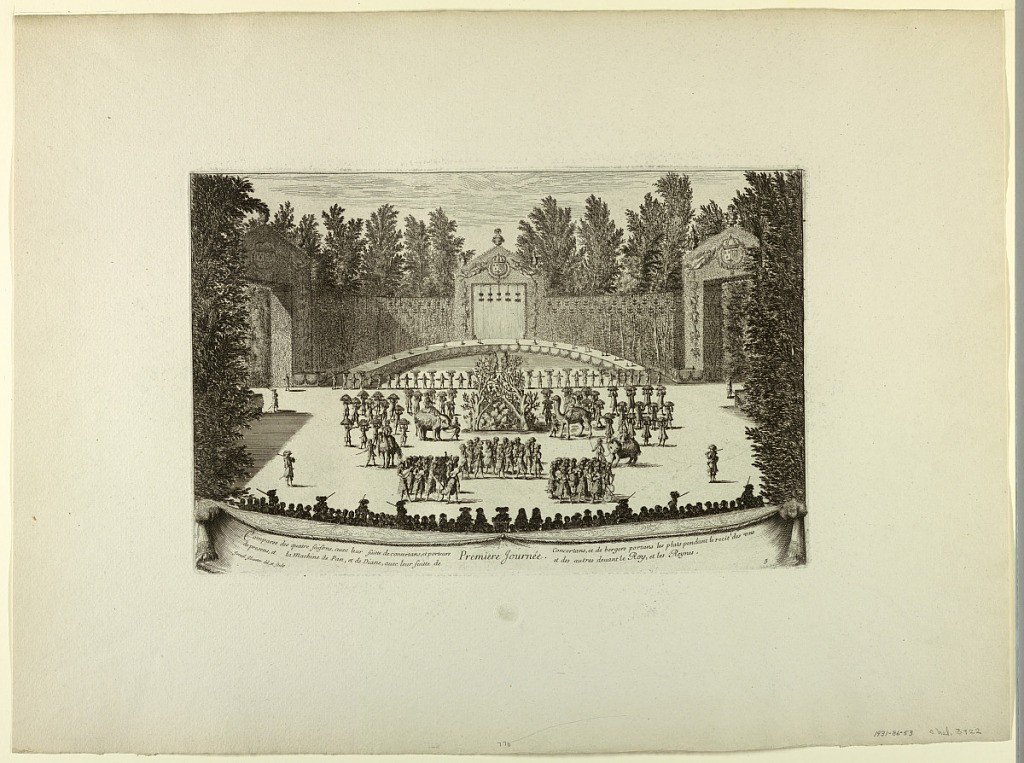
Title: Les plaisirs de l'Isle enchantée
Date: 1664
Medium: Black ink on rolled paper
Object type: Print
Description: Horizontal rectangle:  In the foreground a frieze of the back of an audience.  Musicians, a horse, an elephant, a camel and a bear on the stage.  A banquet table in the background.